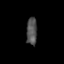
Tissue: skin
Cell type: Epithelial cells
Senescence score: 0.2166
Nuclear area (px): 285
Mean DAPI intensity: 81.396